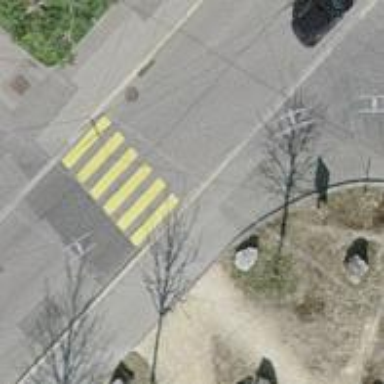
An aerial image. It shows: Marked road crossing.